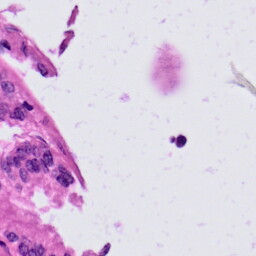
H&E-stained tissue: Prostate